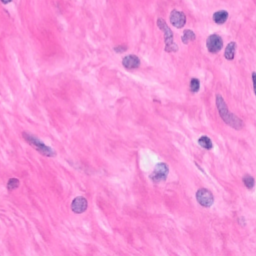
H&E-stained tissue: Breast